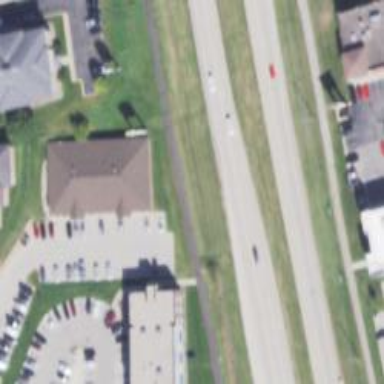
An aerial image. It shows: Primary highway with separate sidewalk and cycle track.